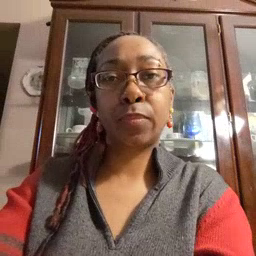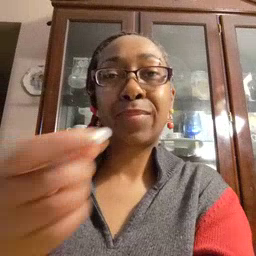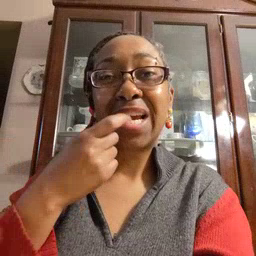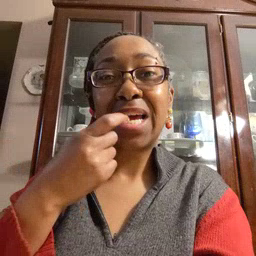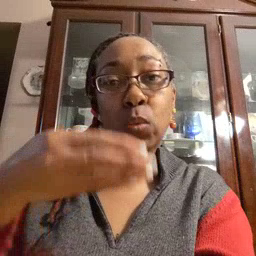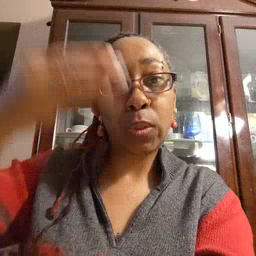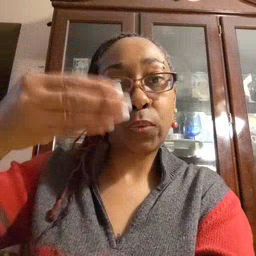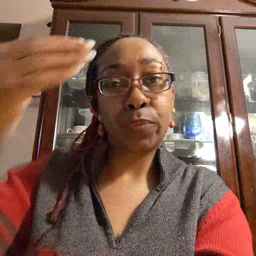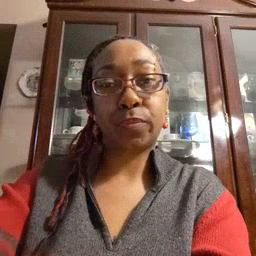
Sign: glasswindow